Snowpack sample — Buffalo Mountain, Silverthorne, Colorado, USA (2/22/26, 2:02 PM MST)
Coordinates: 39.622, -106.113
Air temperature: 33 °F
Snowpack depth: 63 cm
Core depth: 20 cm
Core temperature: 24.8 °F
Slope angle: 11°, slope face: 116°
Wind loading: low
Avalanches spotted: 0
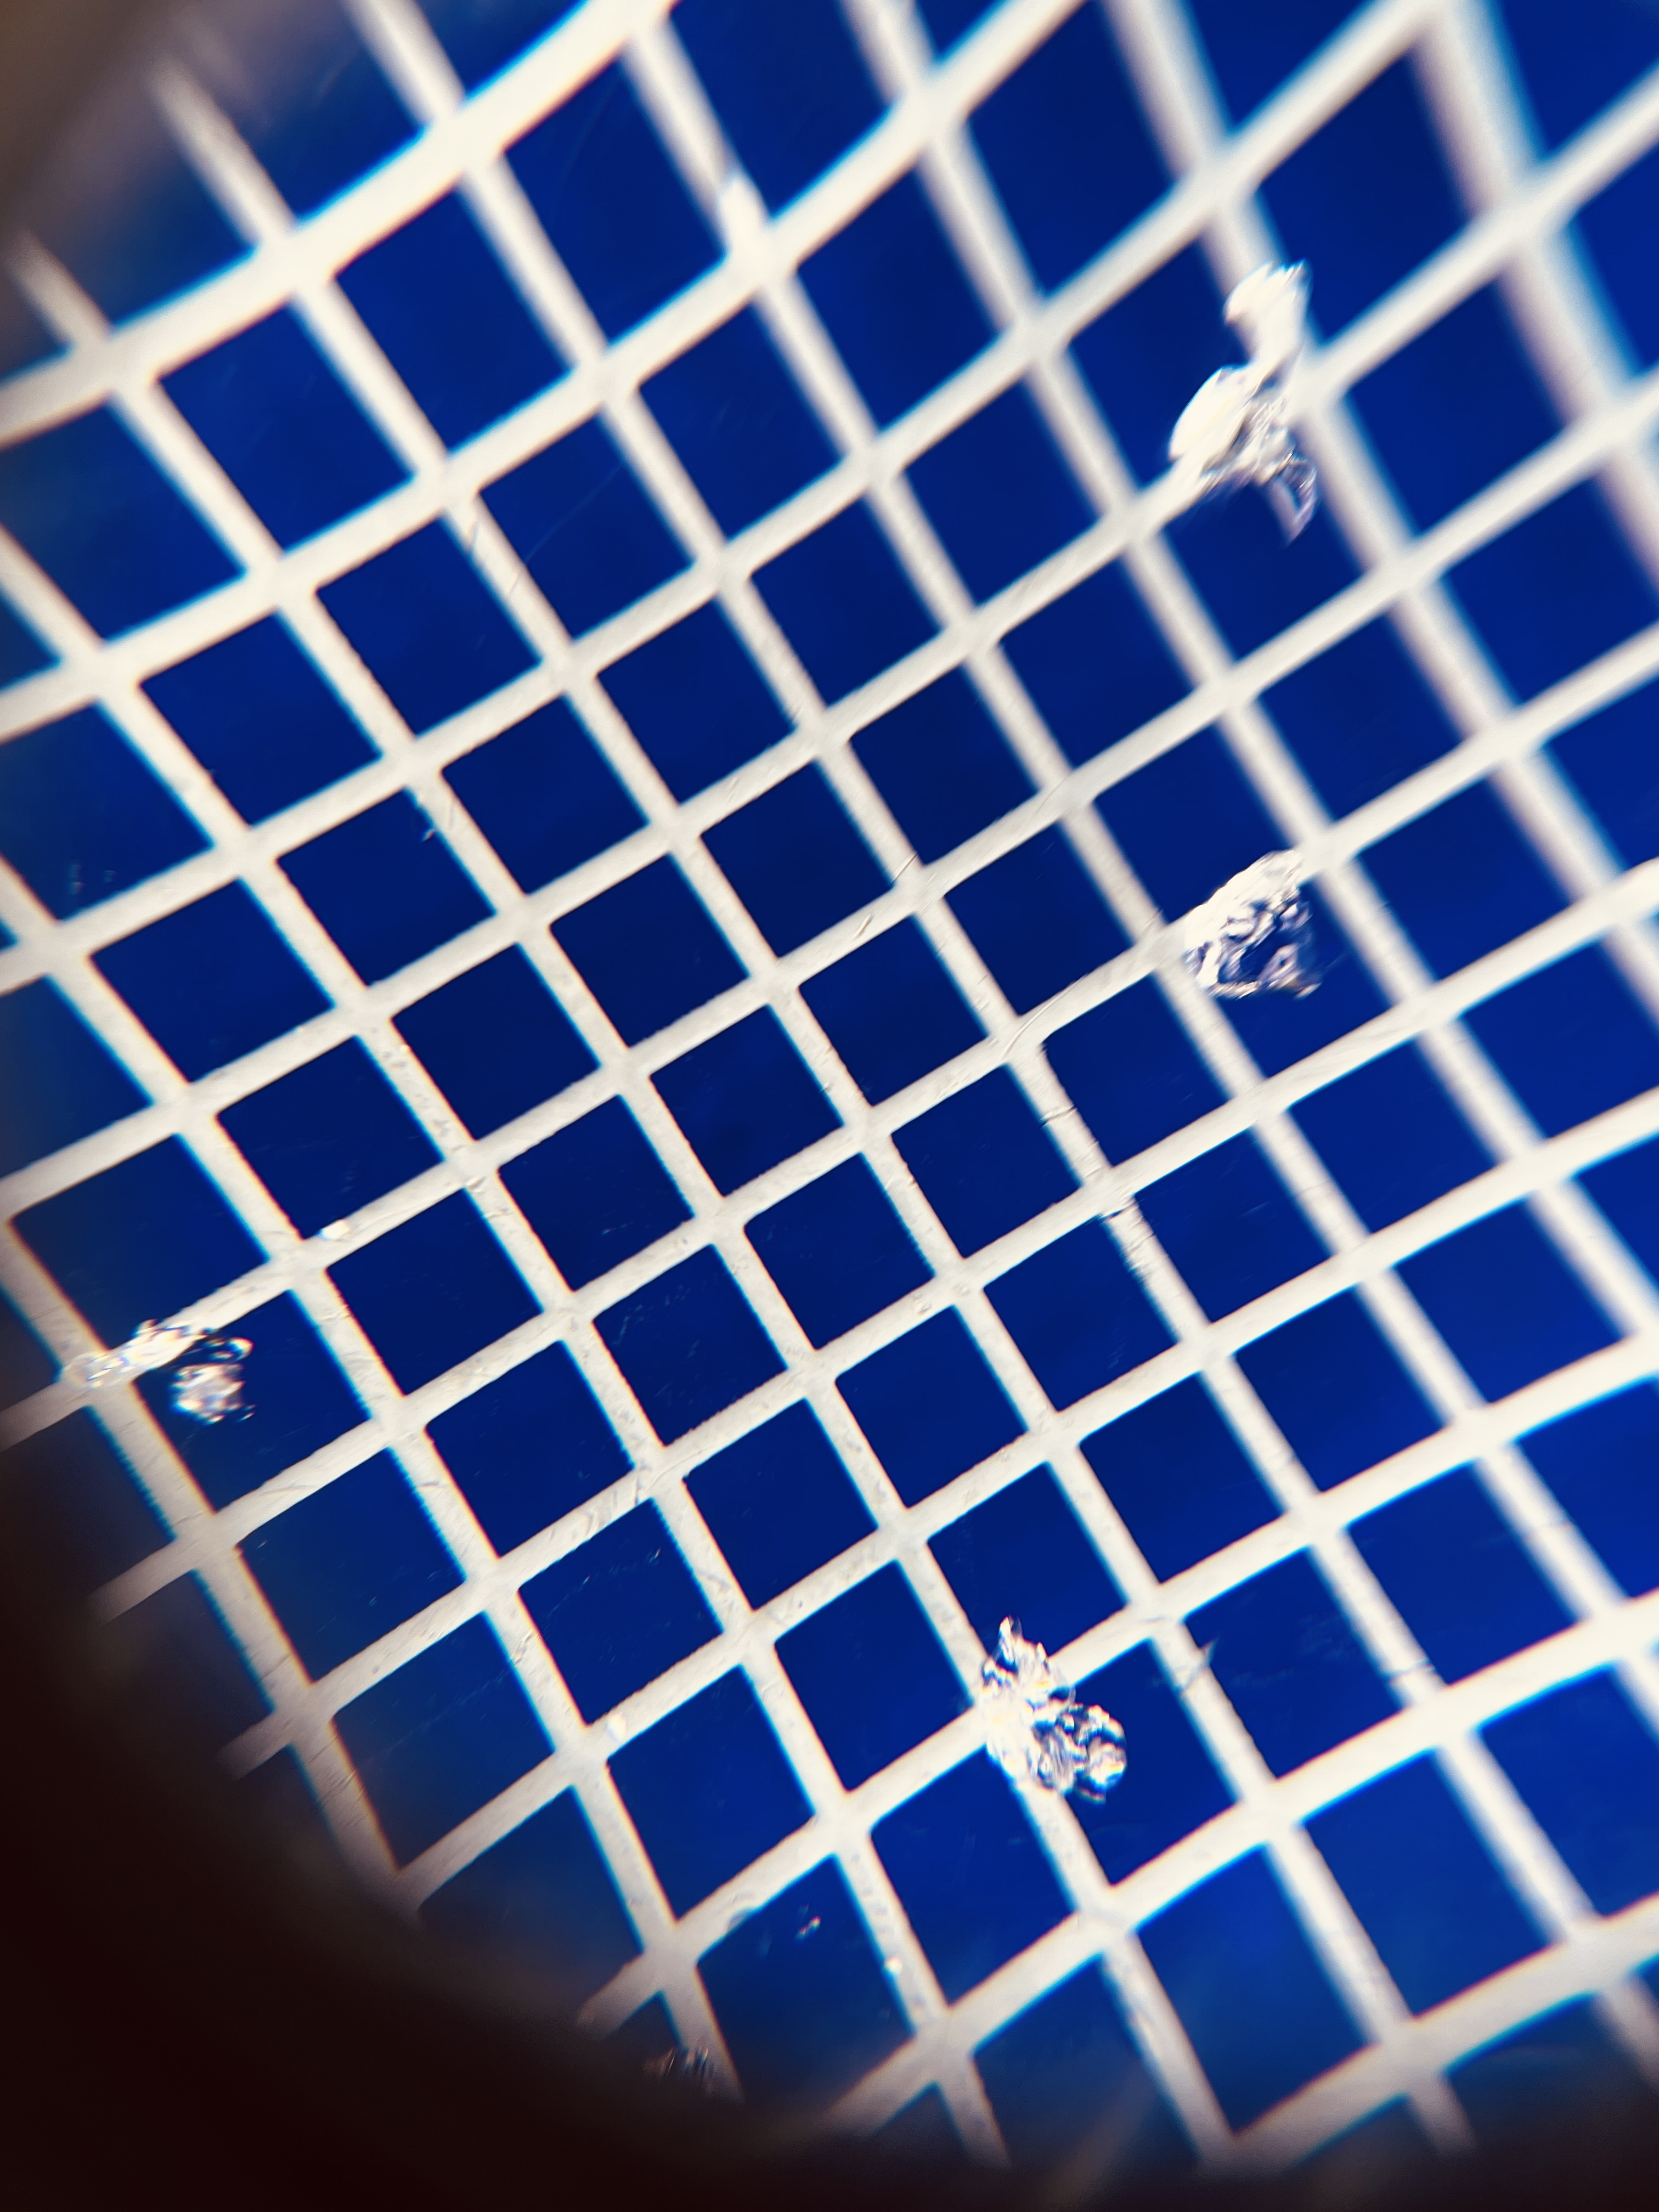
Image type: magnified_profile
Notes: In a firebreak similar to site 1, minimal wind loading with no spotted avalanches (not many faces in view though)